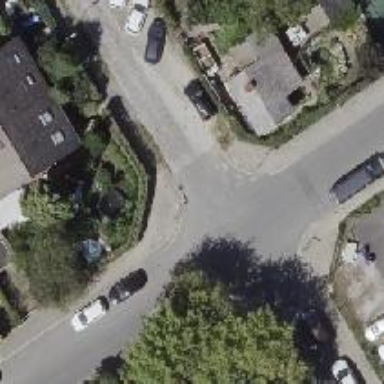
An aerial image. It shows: Residential road.